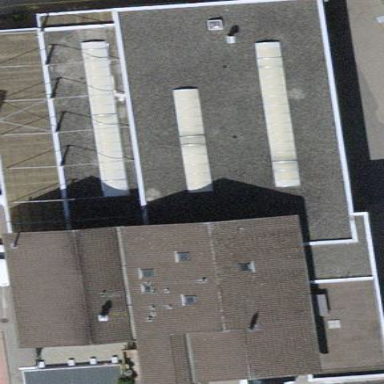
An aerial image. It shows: Industrial building.